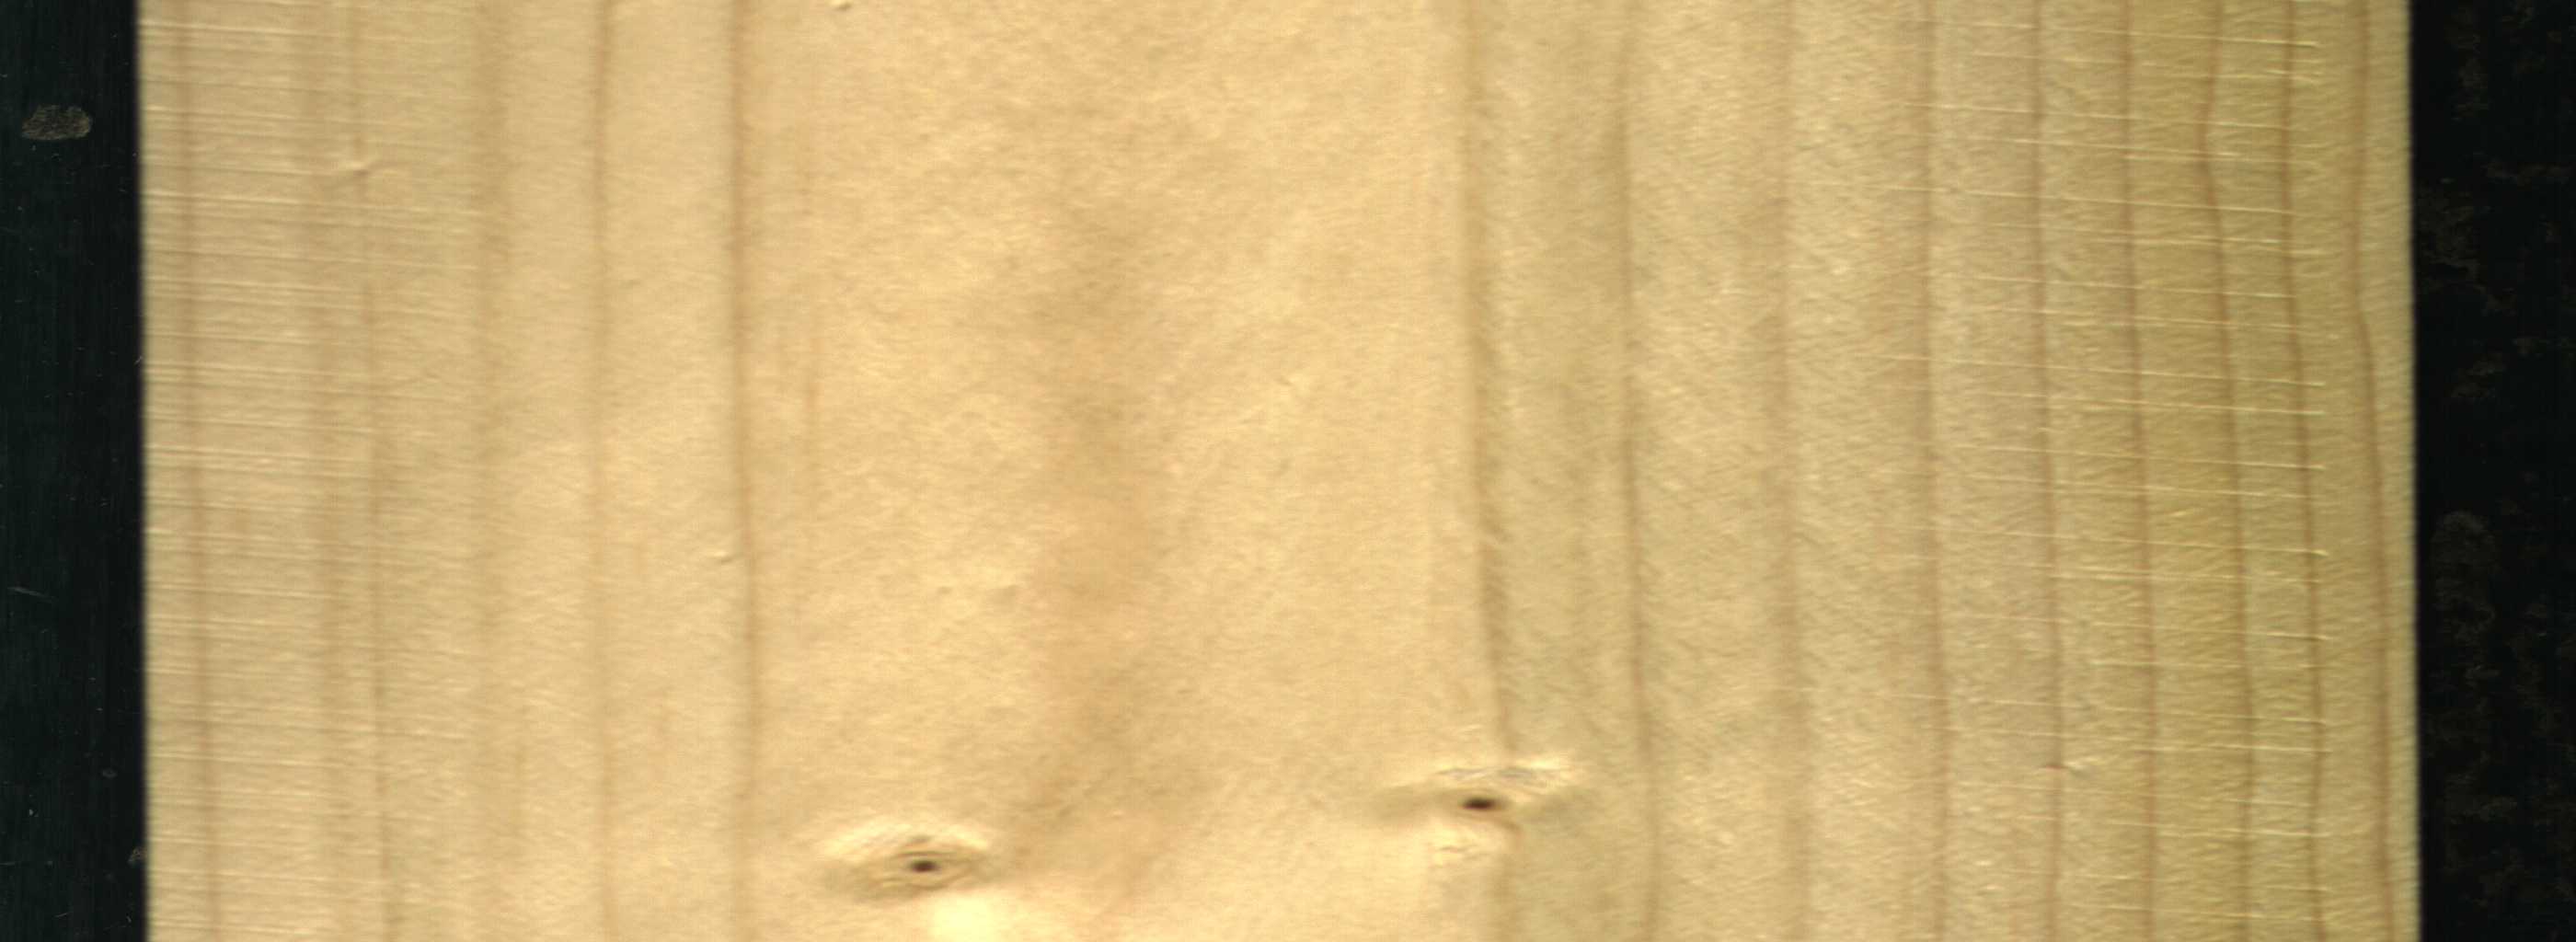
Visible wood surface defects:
Live_Knot
Live_Knot